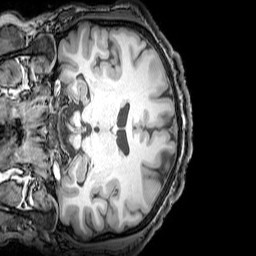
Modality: T1w
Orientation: coronal
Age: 25
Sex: male
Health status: healthy
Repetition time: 0.081 s
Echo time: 0.037 s